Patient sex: M
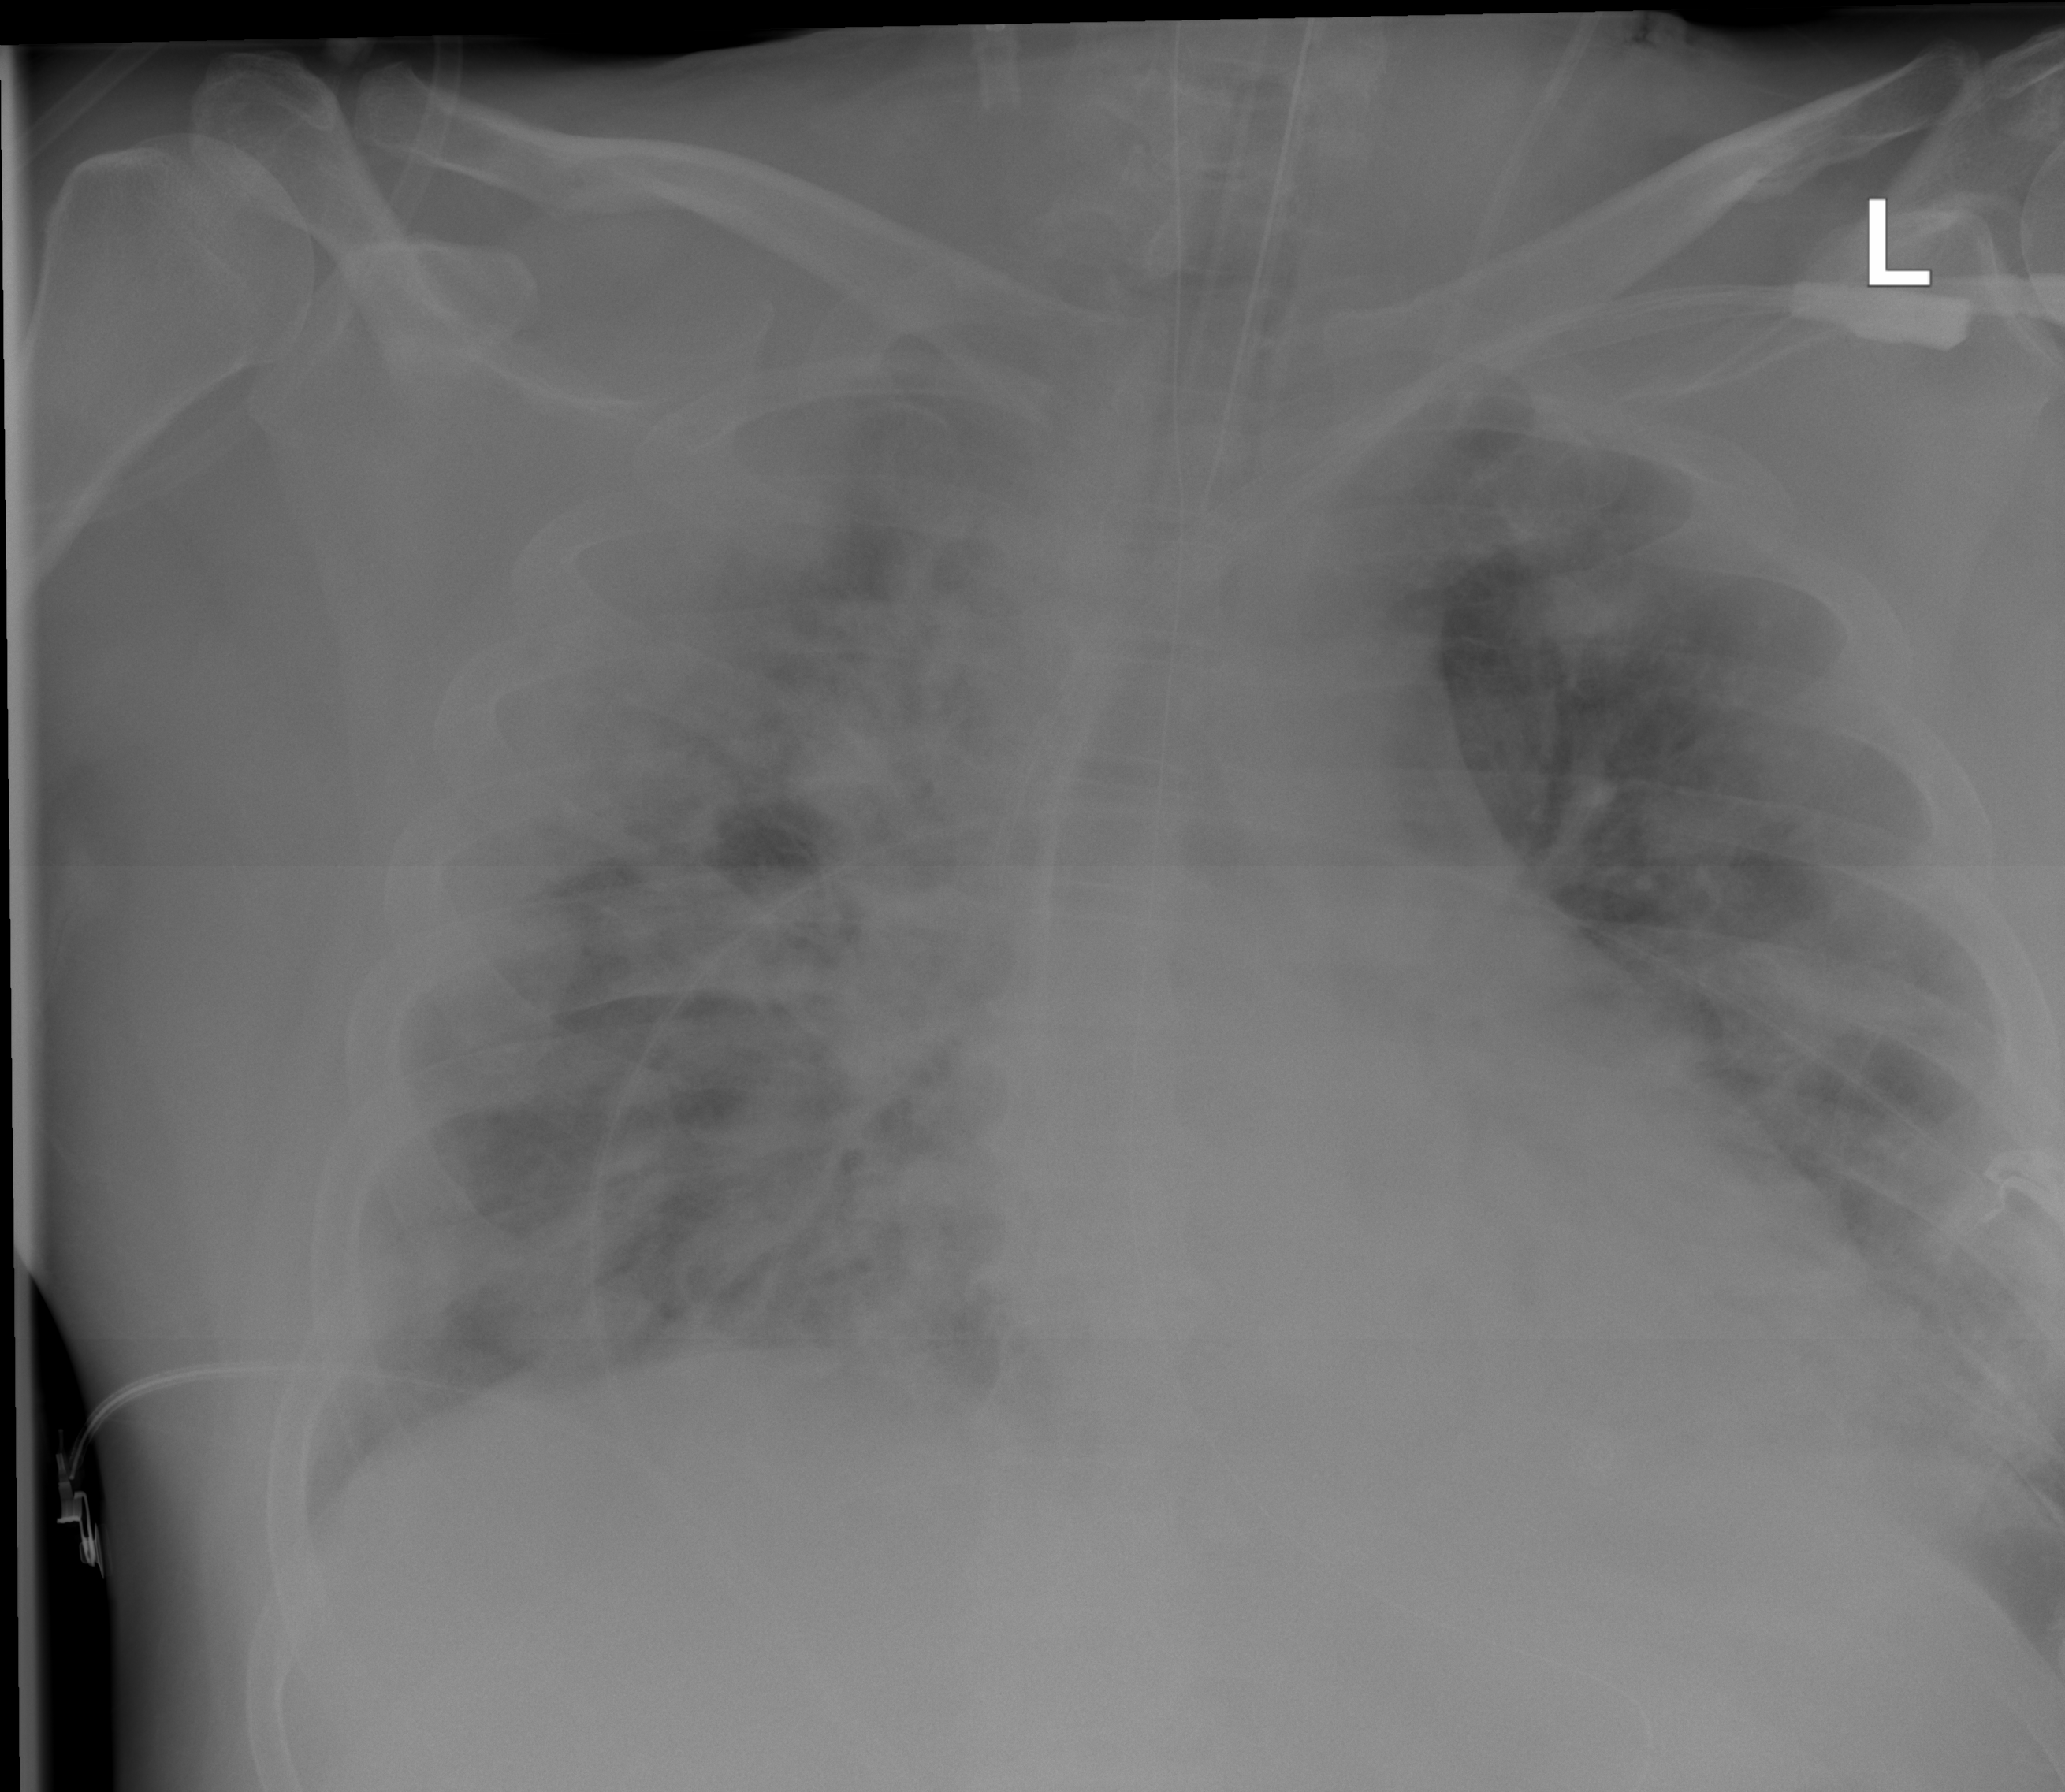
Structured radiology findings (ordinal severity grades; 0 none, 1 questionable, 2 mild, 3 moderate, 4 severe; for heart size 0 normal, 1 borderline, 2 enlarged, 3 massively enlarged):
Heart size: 0
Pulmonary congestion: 0
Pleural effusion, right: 2
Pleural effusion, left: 2
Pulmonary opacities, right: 4
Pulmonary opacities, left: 3
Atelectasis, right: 3
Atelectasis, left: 3